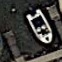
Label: civil